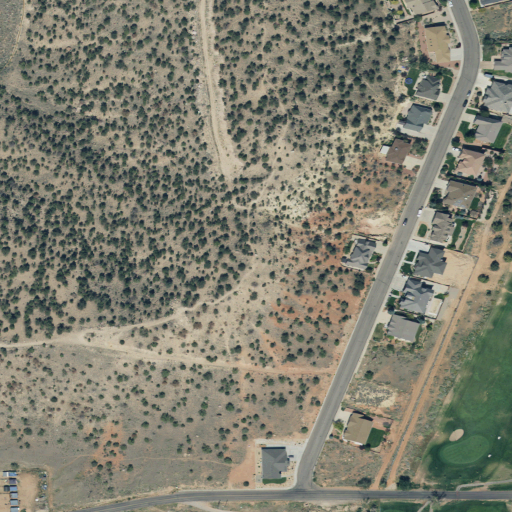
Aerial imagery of mountain in Utah named The Knoll containing evergreen forest, open development, shrub, low intensity development, medium intensity development, barren land, and high intensity development